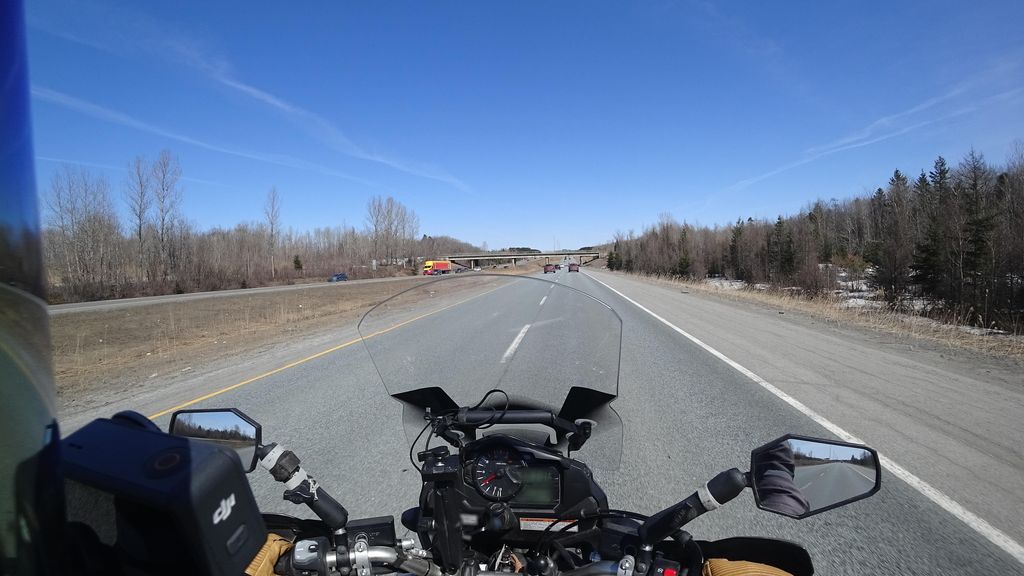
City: quebec_city